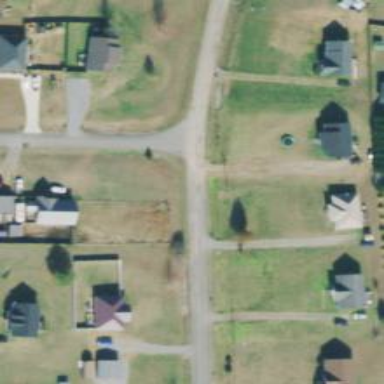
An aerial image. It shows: Residential road.